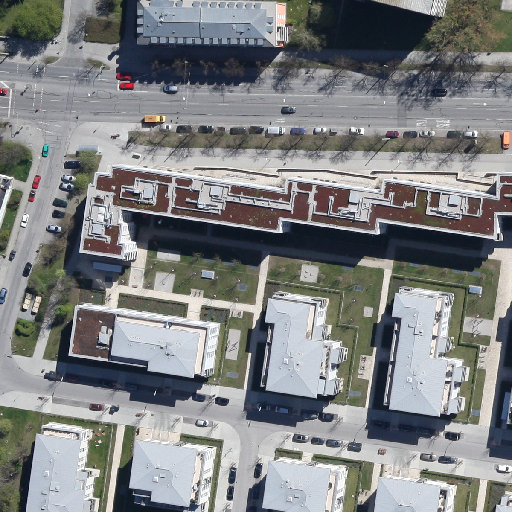
Referring expression: building along the road